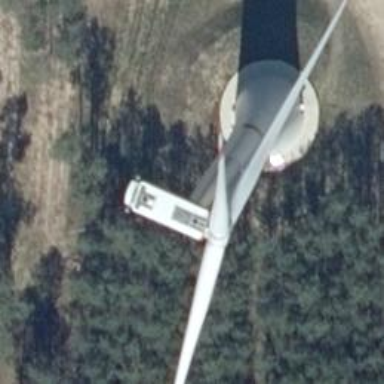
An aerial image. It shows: Wind turbine power generator.